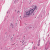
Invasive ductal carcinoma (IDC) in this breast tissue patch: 0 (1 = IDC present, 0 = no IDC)